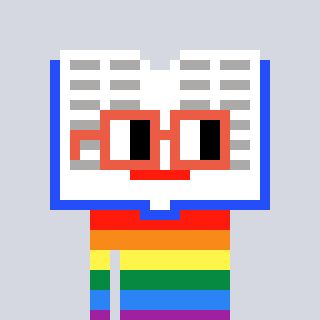
a pixel art character with square orange glasses, a dictionary-shaped head and a teal-colored body on a cool background